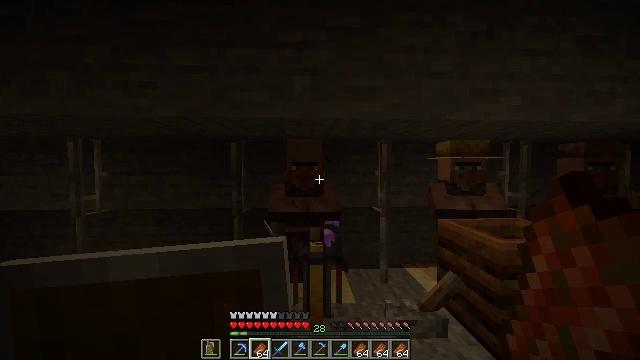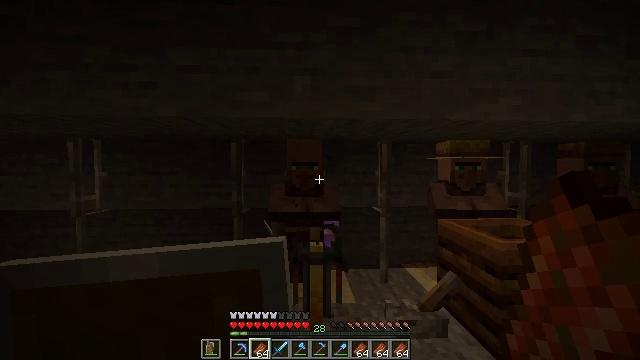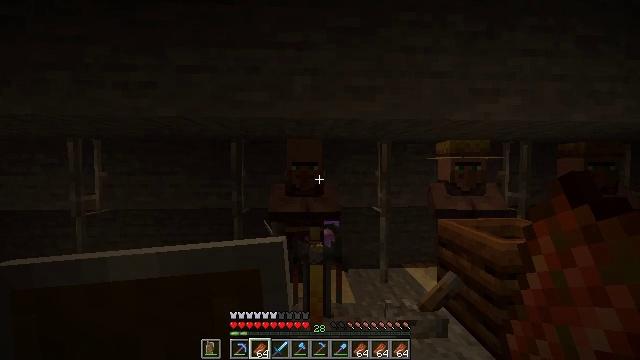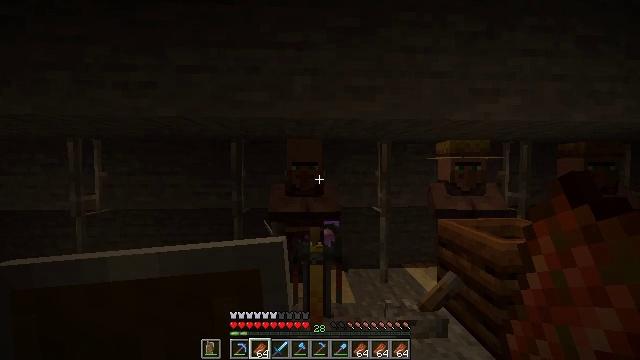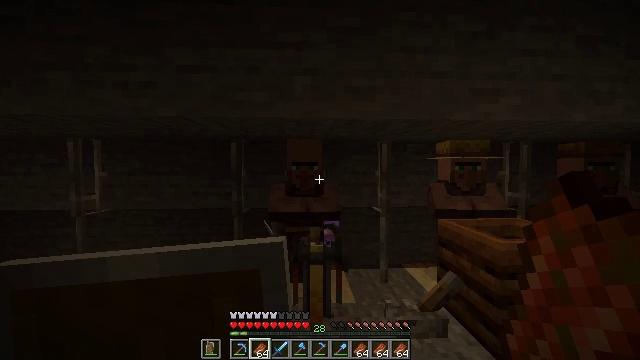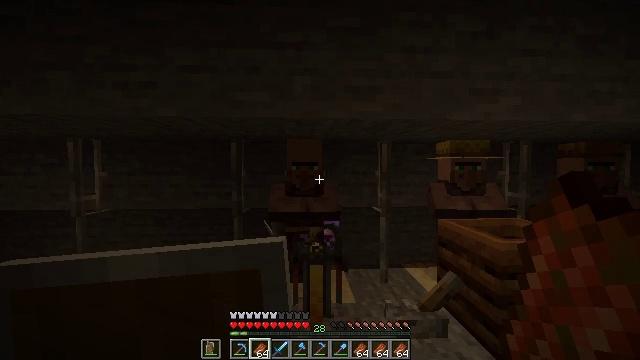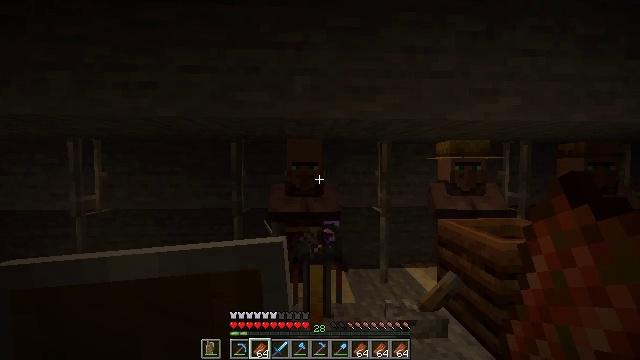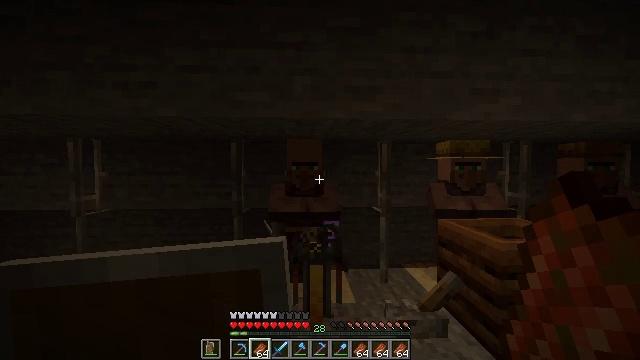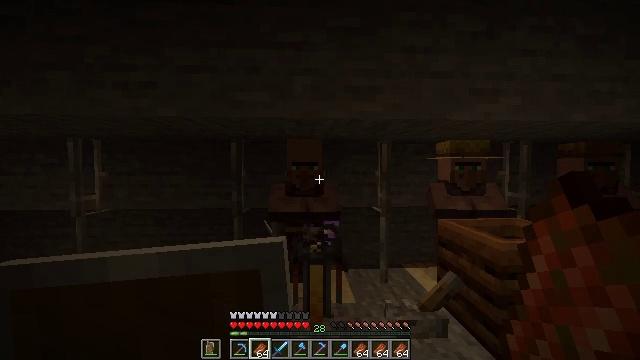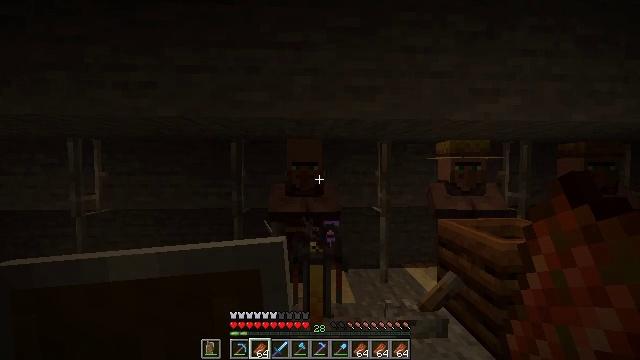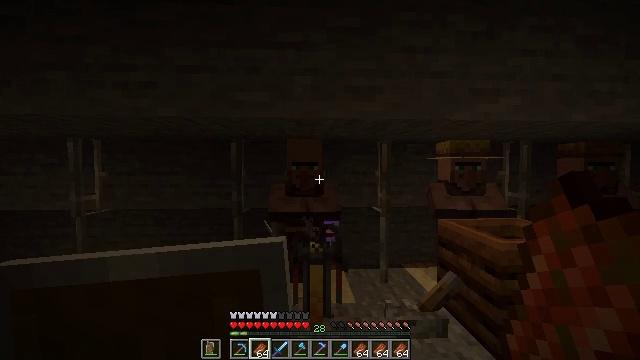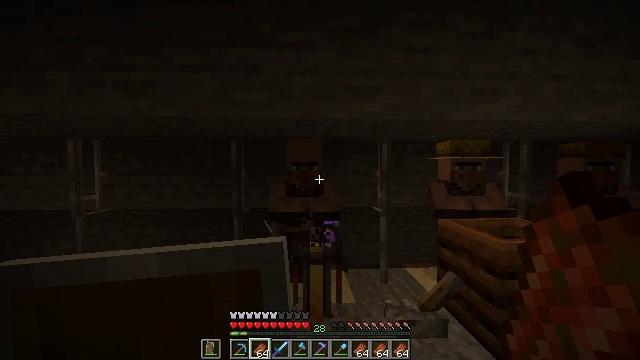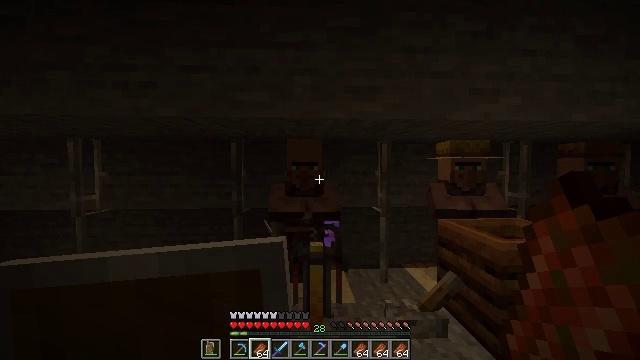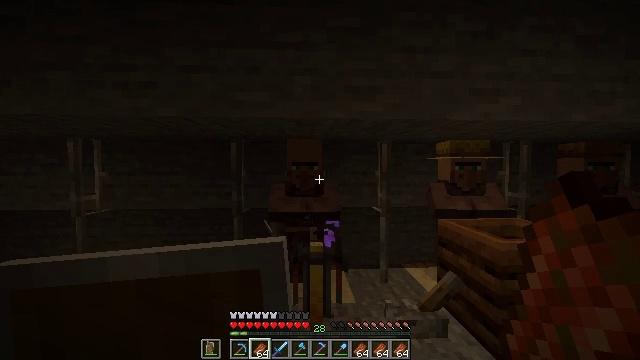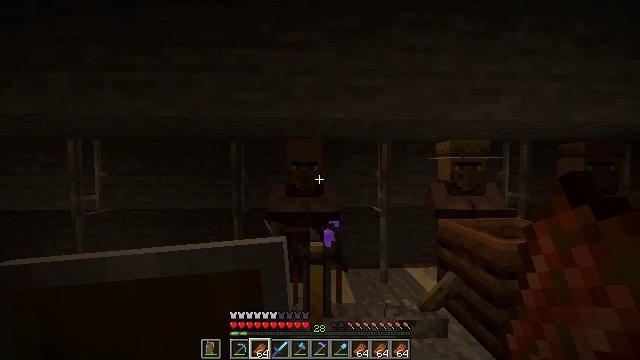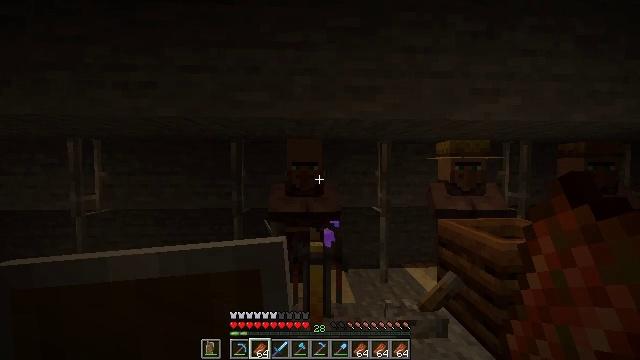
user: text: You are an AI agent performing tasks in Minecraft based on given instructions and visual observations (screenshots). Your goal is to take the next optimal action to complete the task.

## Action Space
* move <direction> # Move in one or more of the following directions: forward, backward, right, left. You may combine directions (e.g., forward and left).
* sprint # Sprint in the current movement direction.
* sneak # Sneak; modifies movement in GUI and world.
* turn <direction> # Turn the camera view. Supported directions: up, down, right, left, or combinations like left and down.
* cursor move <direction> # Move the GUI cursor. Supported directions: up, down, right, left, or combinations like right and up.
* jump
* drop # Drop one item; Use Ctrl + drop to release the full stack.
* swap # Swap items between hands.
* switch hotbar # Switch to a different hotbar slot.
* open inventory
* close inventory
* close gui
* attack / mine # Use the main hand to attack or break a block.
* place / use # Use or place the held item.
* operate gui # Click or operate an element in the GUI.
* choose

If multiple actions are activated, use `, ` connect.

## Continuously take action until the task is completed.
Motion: motion action
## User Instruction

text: Collect the blue shulker box into your inventory.
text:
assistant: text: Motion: no_op
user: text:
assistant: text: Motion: no_op
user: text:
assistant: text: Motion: no_op
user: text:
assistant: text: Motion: no_op
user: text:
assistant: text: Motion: no_op
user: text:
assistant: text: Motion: no_op
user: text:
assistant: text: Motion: no_op
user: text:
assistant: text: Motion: no_op
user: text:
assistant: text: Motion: no_op
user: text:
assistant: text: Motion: no_op
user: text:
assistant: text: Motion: no_op
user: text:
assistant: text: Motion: no_op
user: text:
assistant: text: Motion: no_op
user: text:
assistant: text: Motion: no_op
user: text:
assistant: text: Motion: no_op
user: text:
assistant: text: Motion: no_op
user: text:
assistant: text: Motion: no_op
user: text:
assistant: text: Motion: no_op
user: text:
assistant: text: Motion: no_op
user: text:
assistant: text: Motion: no_op
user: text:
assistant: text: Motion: no_op
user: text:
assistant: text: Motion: no_op
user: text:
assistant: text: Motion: no_op
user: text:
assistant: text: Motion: no_op
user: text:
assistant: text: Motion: no_op
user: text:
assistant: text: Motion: no_op
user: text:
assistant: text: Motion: no_op
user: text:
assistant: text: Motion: no_op
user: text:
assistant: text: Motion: no_op
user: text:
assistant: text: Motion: no_op